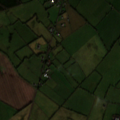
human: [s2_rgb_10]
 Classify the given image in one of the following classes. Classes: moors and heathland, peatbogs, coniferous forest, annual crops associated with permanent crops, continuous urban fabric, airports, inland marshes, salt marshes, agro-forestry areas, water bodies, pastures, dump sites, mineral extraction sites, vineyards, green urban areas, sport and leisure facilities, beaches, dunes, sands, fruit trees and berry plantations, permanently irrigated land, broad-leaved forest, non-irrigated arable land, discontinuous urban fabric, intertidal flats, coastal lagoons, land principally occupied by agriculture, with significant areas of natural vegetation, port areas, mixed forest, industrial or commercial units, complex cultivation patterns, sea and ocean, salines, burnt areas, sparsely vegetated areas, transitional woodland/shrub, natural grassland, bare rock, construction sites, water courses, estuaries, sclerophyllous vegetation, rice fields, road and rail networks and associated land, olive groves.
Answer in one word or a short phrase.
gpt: non-irrigated arable land, pastures, coniferous forest